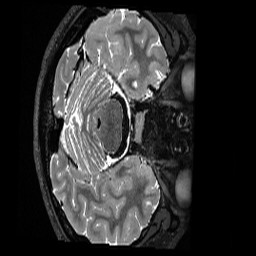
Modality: T2w
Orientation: axial
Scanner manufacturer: siemens
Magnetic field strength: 3 T
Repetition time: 3.2 s
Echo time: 0.563 s